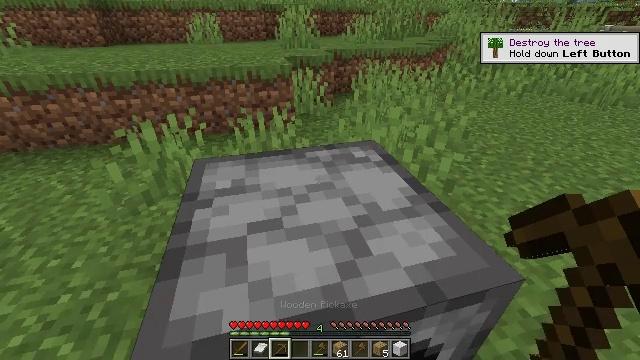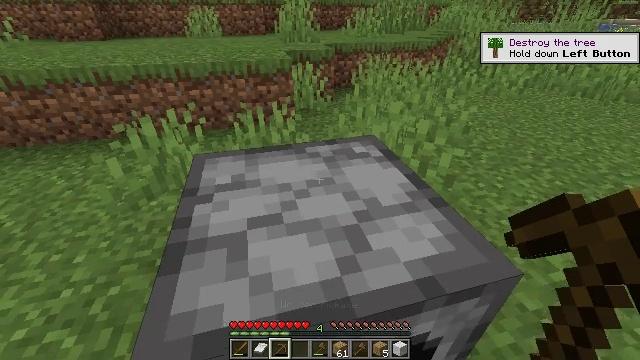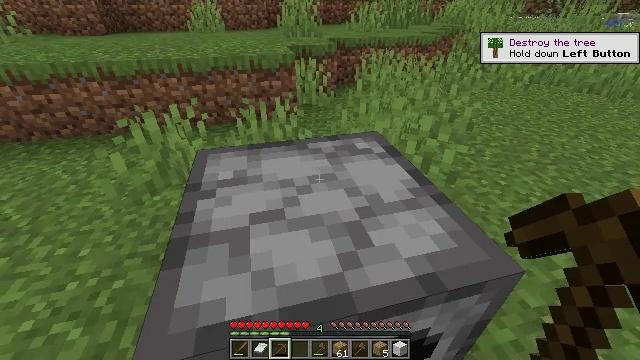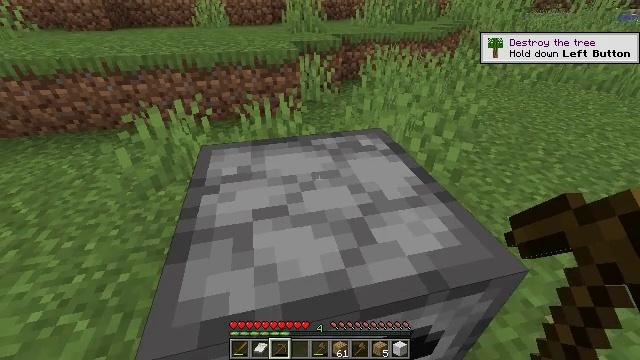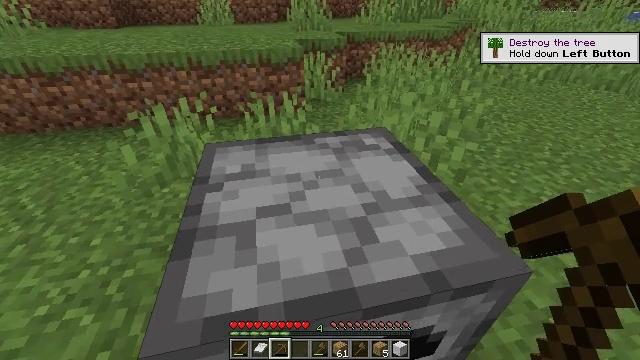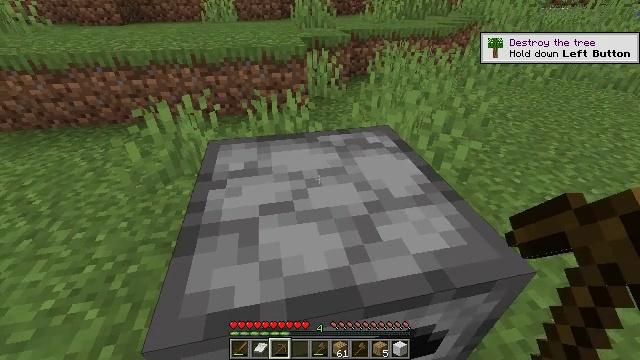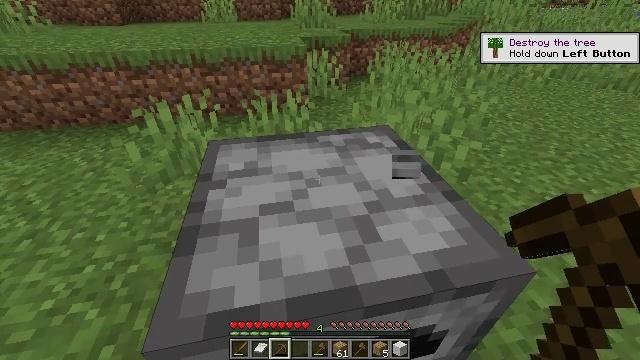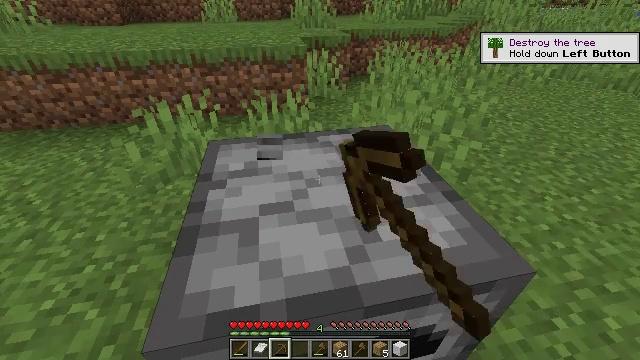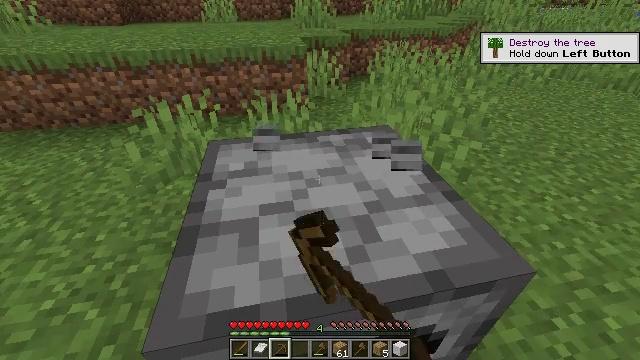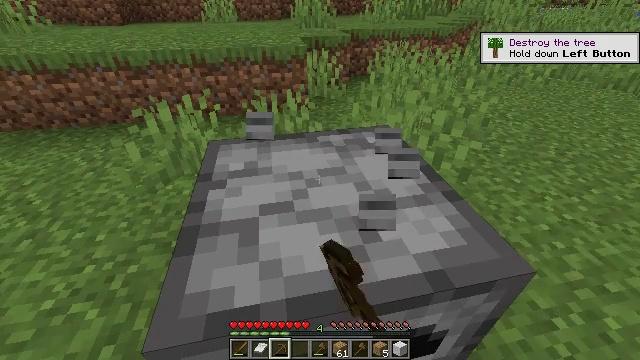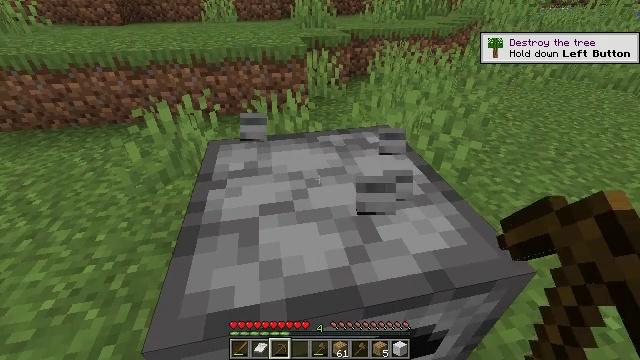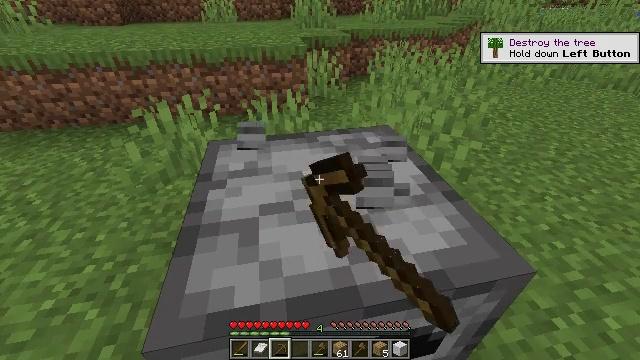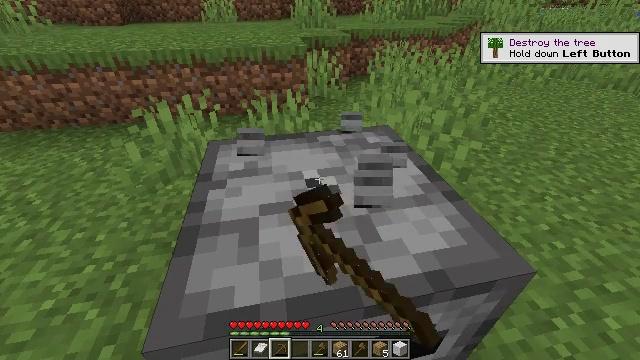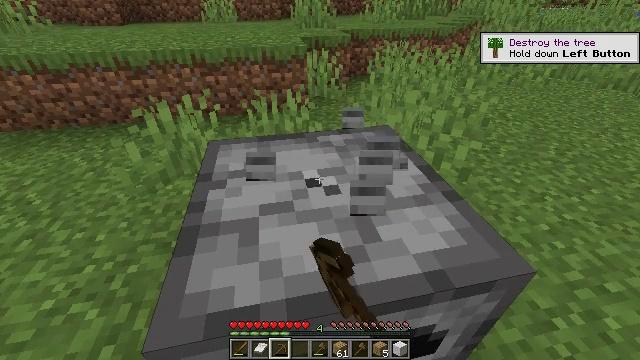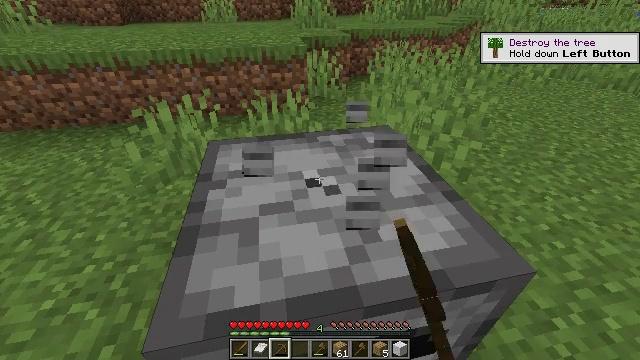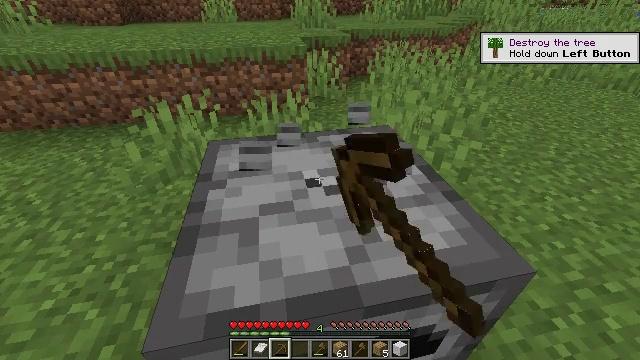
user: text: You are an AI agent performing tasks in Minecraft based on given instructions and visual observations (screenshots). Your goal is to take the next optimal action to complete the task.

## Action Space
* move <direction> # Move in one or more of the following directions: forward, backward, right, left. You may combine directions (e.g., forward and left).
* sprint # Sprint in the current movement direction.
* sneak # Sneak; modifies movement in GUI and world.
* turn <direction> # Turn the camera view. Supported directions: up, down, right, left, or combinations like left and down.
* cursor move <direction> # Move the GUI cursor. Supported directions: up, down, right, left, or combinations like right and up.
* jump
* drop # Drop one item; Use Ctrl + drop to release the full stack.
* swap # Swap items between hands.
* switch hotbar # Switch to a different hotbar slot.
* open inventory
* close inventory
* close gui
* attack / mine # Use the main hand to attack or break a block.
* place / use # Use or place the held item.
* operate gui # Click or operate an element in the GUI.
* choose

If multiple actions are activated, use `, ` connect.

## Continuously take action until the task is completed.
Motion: motion action
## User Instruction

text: Break the furnace to move it.
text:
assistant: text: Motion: turn down
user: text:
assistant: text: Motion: no_op
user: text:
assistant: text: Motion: no_op
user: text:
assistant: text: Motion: no_op
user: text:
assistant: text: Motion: no_op
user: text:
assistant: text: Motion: attack / mine
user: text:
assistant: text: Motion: attack / mine
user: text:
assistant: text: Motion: attack / mine
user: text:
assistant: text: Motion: attack / mine
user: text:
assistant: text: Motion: attack / mine
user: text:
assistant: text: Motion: attack / mine
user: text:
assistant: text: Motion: attack / mine
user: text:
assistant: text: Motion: attack / mine
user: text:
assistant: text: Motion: attack / mine
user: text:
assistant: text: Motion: attack / mine
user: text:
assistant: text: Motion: attack / mine
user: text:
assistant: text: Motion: attack / mine
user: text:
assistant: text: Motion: attack / mine
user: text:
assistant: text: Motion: attack / mine
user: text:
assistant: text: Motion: attack / mine
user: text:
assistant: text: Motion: attack / mine
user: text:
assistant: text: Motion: attack / mine
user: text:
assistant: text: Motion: attack / mine
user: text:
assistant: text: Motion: attack / mine
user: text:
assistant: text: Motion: attack / mine
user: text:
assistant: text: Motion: attack / mine
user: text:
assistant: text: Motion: attack / mine
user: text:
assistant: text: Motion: attack / mine
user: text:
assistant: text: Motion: attack / mine
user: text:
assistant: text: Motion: attack / mine